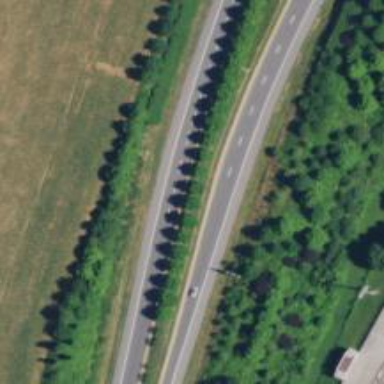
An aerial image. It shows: Asphalt trunk highway which is also expressway.